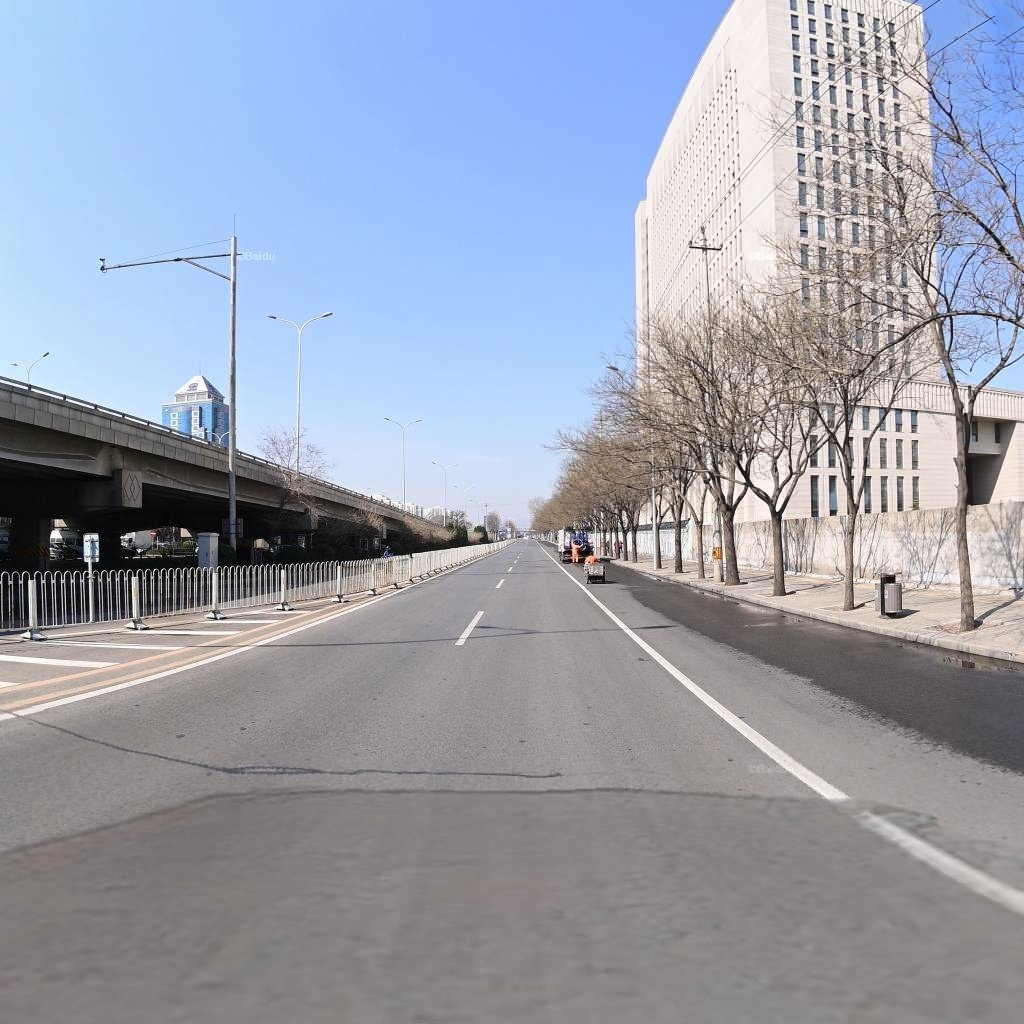
Region: Haidian
Road damage annotations: transverse patch